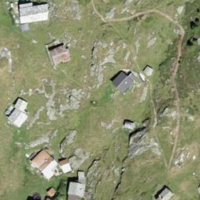
EUNIS habitat code: 26
Species observed at this site:
Geum montanum